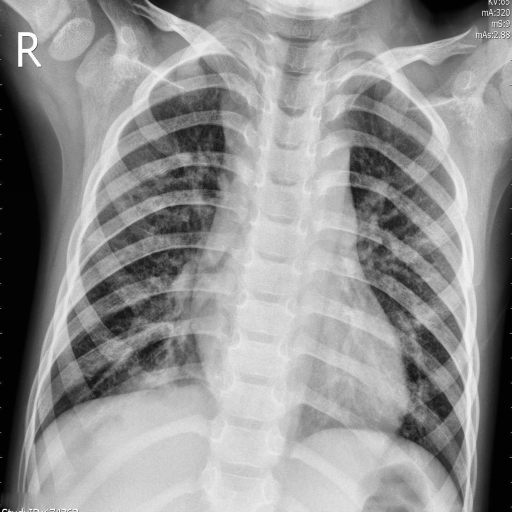
Finding: PNEUMONIA